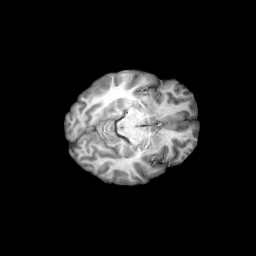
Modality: T1w
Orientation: axial
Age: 21
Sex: female
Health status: ill